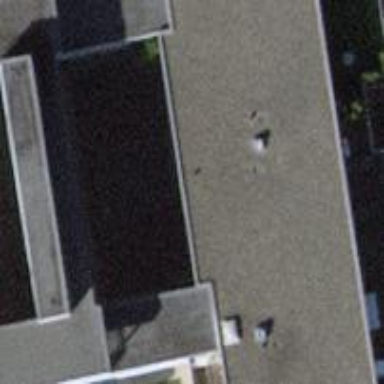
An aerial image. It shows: View of roof of building.